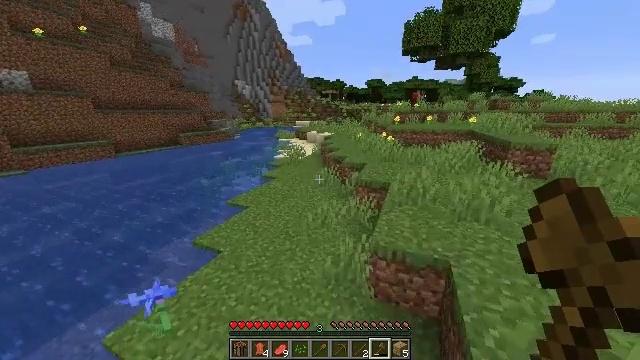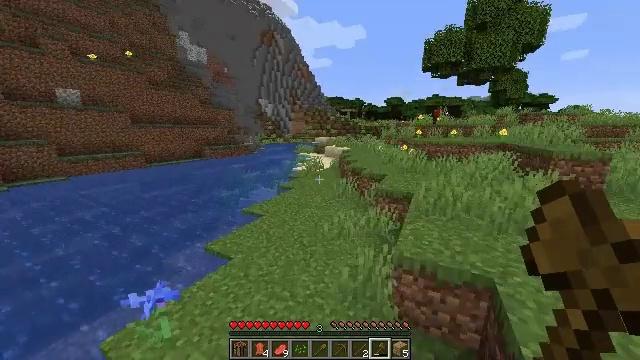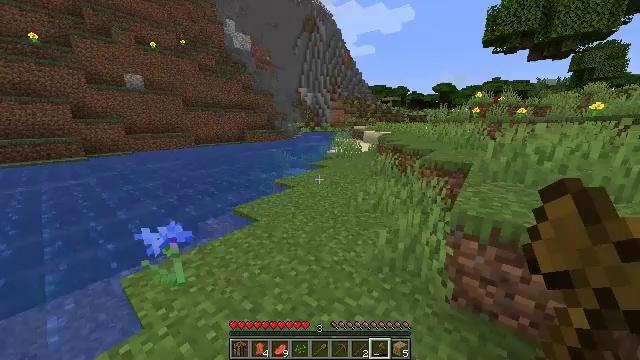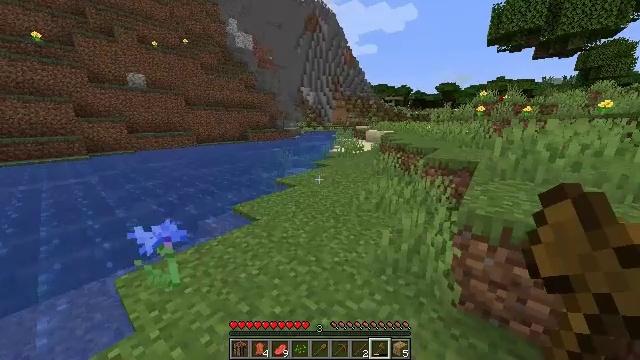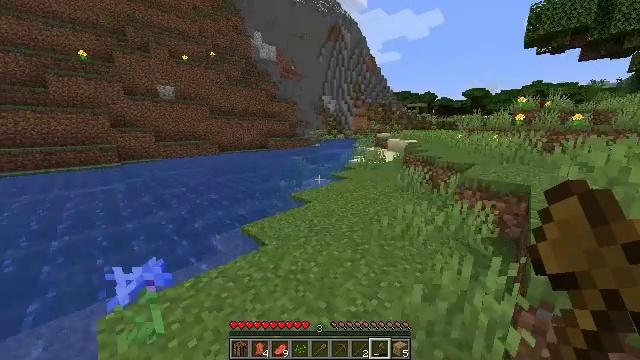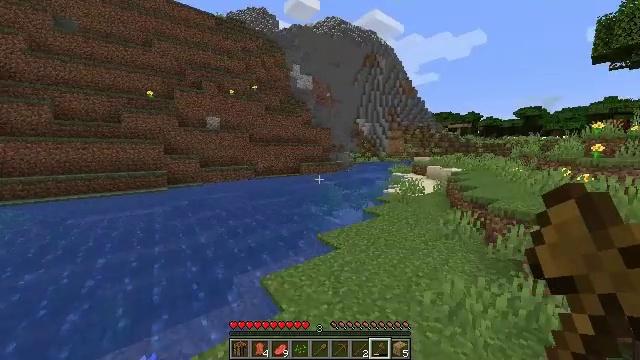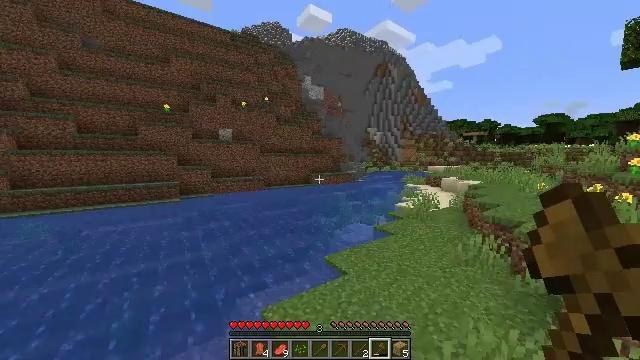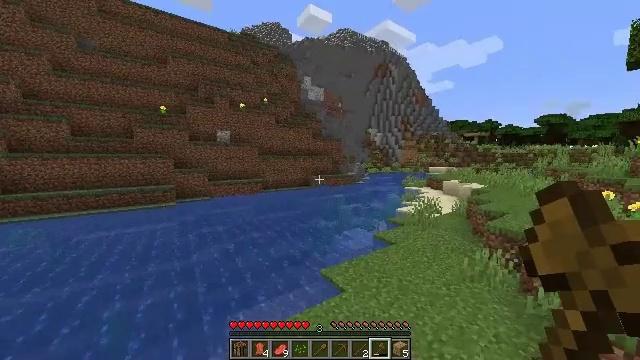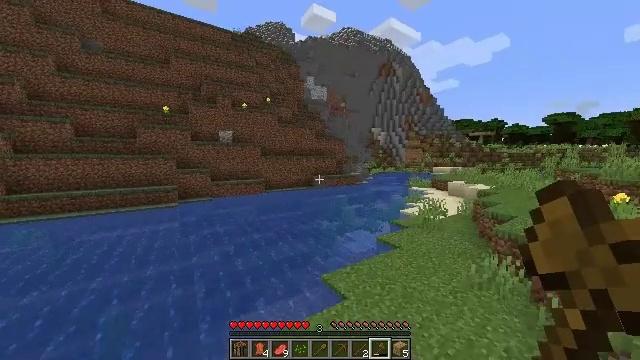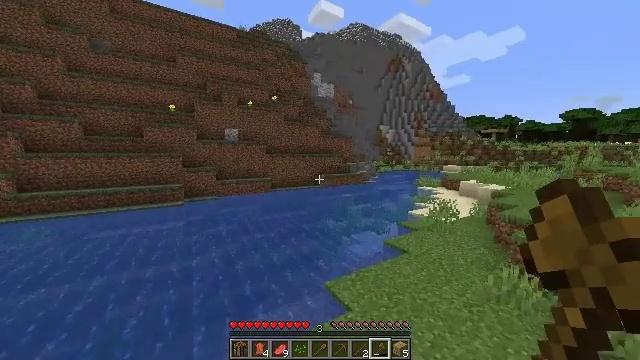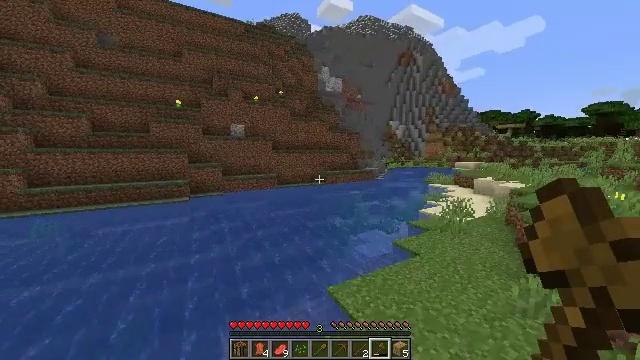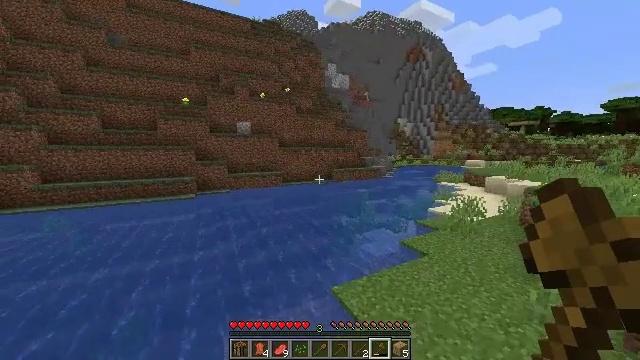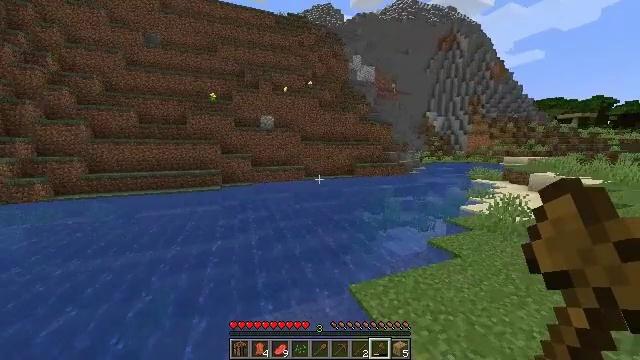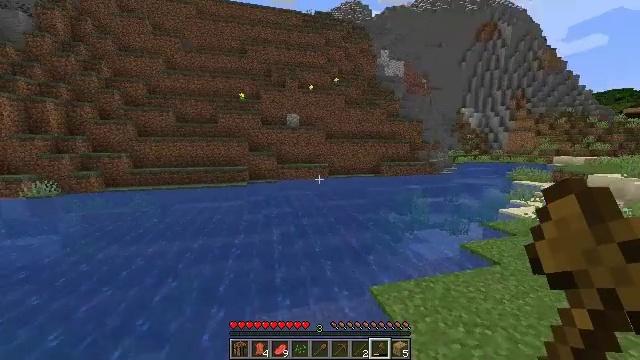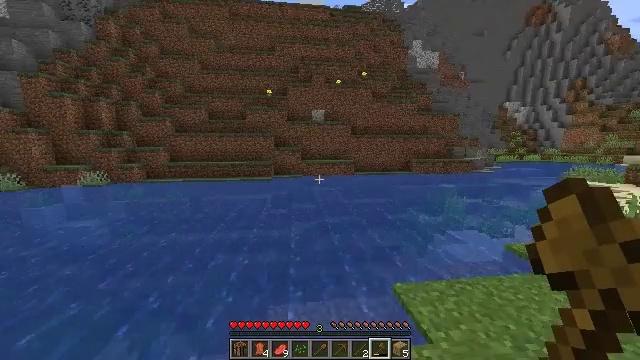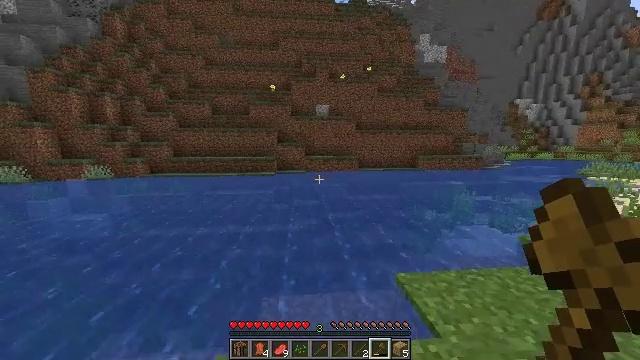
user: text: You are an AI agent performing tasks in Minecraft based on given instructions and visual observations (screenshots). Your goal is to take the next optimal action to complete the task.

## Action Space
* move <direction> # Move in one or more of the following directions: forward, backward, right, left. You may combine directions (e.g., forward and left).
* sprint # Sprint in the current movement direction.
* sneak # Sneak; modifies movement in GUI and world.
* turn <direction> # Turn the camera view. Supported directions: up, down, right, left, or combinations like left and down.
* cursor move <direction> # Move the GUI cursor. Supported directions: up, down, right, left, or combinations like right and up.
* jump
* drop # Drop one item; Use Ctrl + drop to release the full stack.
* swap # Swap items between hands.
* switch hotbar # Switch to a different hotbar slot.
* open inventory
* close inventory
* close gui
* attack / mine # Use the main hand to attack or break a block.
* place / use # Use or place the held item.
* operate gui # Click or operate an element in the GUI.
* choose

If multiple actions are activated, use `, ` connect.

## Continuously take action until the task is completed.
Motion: motion action
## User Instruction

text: Dig up the stone with a tool.
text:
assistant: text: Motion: move forward, sprint, turn left and up, jump
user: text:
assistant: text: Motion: move forward, sprint, turn left and down, jump
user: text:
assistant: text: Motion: move forward, sprint, jump
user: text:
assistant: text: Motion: move forward, sprint, turn left and up, jump
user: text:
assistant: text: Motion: move forward, sprint, turn left and up, jump
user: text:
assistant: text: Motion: move forward, sprint, turn left and up, jump
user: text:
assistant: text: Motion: move forward, sprint, jump
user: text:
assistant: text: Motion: move forward, sprint, jump
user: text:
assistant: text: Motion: move forward, sprint, turn left, jump
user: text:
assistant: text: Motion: move forward, sprint, turn left, jump
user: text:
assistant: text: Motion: move forward, sprint, turn left, jump
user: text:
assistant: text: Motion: move forward, sprint, turn left, jump
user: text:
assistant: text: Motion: move forward, sprint, turn left, jump
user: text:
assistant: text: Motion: move forward, sprint, turn left, jump
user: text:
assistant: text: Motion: move forward, sprint, turn left, jump
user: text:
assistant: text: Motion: move forward and move left, sprint, jump
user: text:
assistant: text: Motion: move forward and move left, sprint, jump
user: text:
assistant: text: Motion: move forward and move left, sprint, jump
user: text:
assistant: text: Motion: move forward and move left, sprint, turn left, jump
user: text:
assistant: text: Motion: move forward and move left, sprint, turn left, jump
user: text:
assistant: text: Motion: move forward, sprint, turn left, jump
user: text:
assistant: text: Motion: move forward, sprint, turn left, jump
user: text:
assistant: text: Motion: move forward, turn right and down, jump
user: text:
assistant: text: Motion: move forward, sprint, jump
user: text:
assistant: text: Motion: move forward, sprint, jump
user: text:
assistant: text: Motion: move forward, sprint, jump
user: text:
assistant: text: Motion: move forward and move right, sprint, turn left, jump
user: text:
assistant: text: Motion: move forward and move right, sprint
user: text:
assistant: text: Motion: move forward and move right, sprint
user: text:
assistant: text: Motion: move forward and move right, sprint